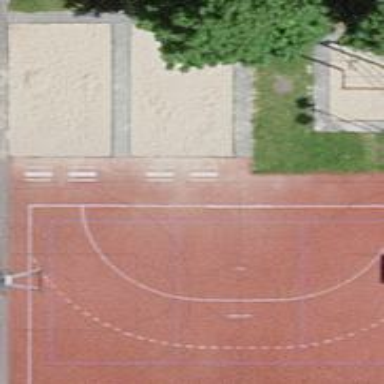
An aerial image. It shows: Athletics pitch with sandy surface for leisure land activities.